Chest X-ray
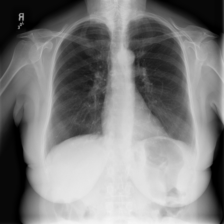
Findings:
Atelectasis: negative
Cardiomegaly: negative
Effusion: negative
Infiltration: negative
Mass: negative
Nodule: negative
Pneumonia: negative
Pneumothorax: negative
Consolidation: negative
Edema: negative
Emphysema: negative
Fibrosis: negative
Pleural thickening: negative
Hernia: negative